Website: ulta-beauty
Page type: delivery-shipping
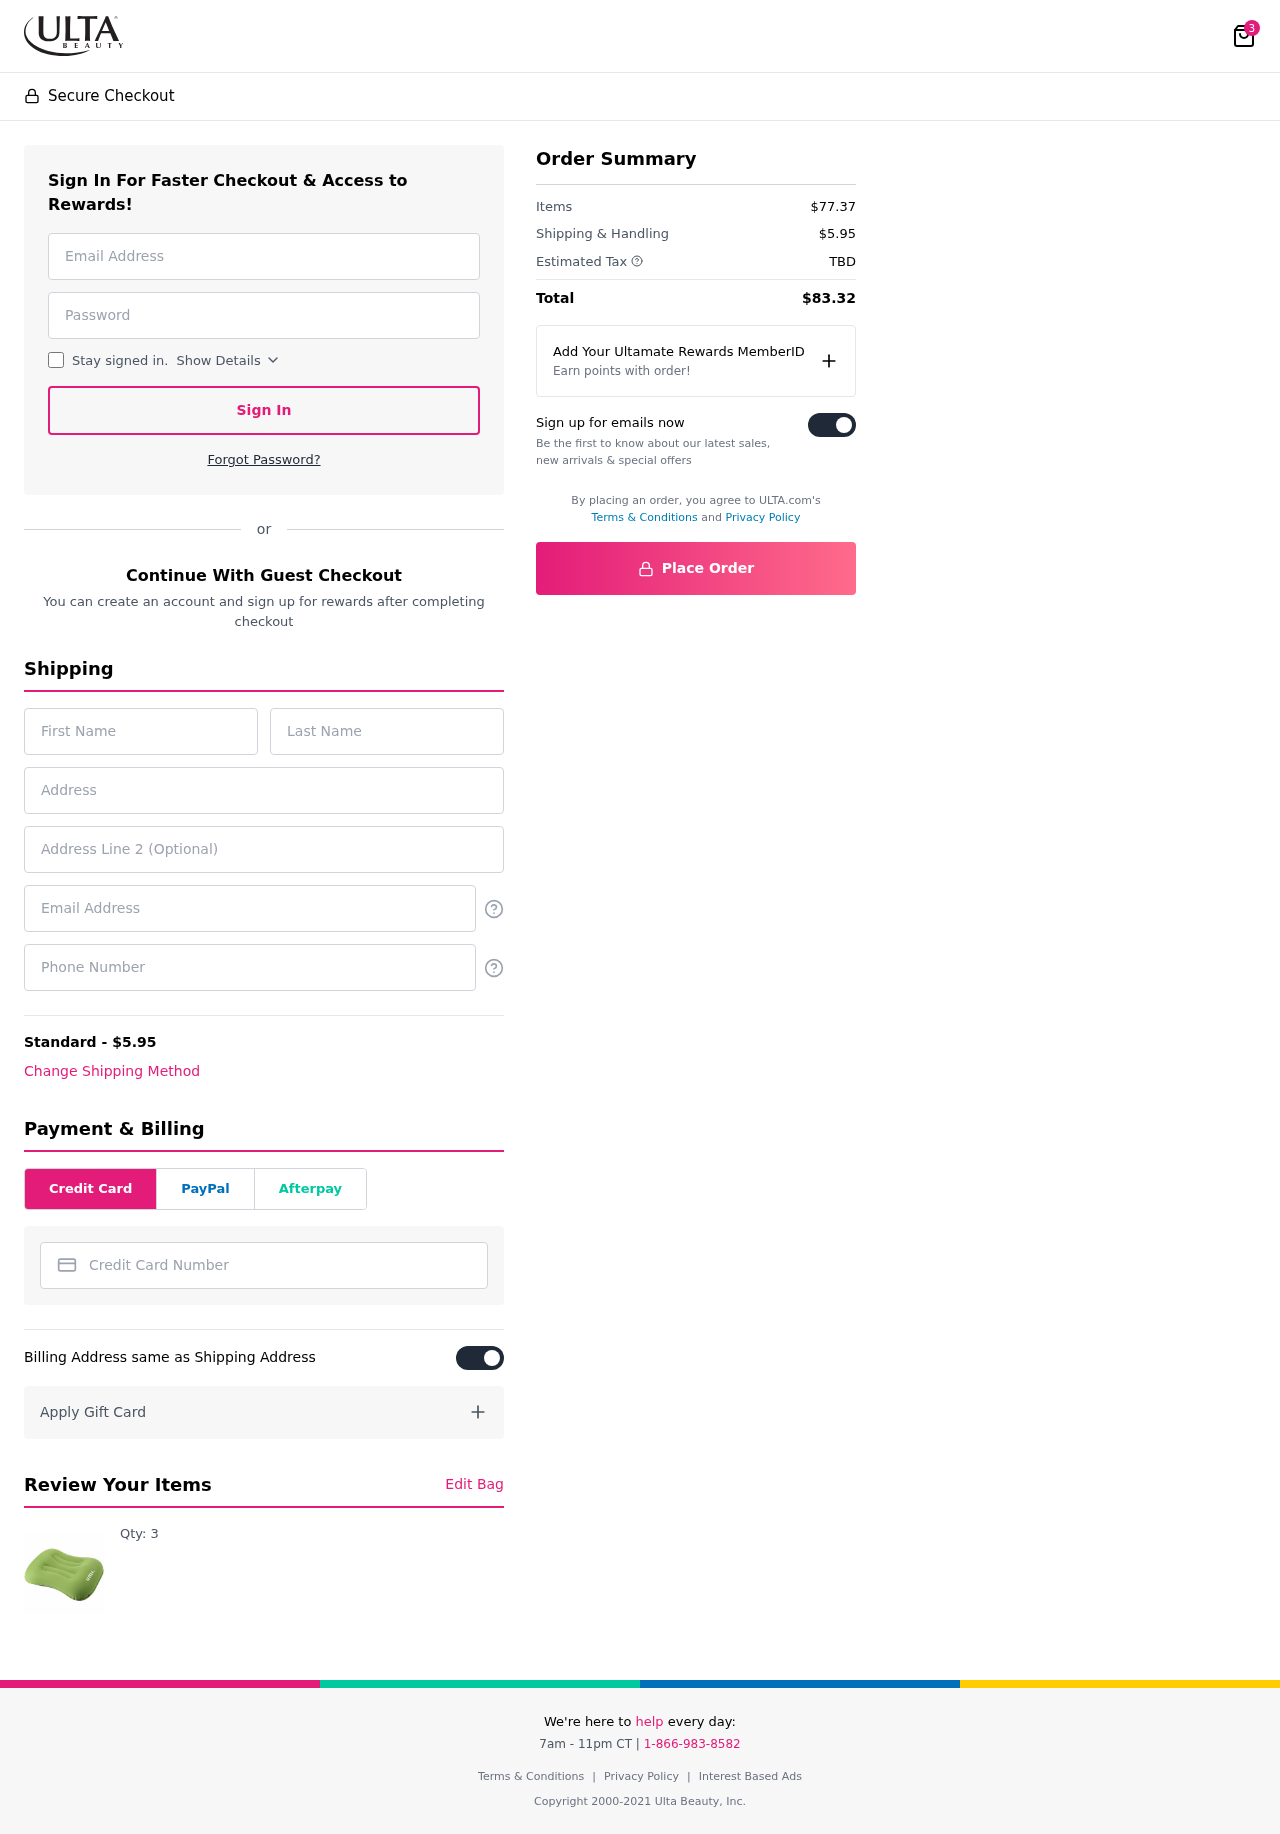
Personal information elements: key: PII_CARD_NUMBER
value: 3409 8444 1400 243
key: PII_EMAIL
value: manderson@gmail.com
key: PII_EMAIL2
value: manderson@gmail.com
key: PII_FIRSTNAME
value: Melissa
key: PII_LASTNAME
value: Anderson
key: PII_PHONE
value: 2762142687
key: PII_STREET
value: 81315 Jennifer Prairie Suite 221
Product elements: key: PRODUCT1_QUANTITY
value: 3
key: PRODUCT1
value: Qty: 3
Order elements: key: ORDER_NUM_ITEMS
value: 3
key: ORDER_SHIPPING_COST
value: $5.95
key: ORDER_SUBTOTAL
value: $77.37
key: ORDER_TAX
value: TBD
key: ORDER_TOTAL
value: $83.32